Question: I create a folder "js" inside Script folder and create a file json with array citys
and i try read this file on this folder and return a list to my select view.
'''
{
"cidade": [
{ "Nome": "Curitiba" },
{ "Nome": "Sao Paulo" },
{ "Nome": "Rio de Janeiro" },
{ "Nome": "Santa Catarina" },
{ "Nome": "Rio Grande do Sul" },
{ "Nome": "Acre" },
{ "Nome": "Goias" }
]
}
'''
My class:
'''
public class Cidade {
public string Nome {
get;
set;
}
}
public class Cidades {
public IList < Cidade > cidades {
get;
set;
}
}
'''
And my action :
'''
public class Cidade {
public string Nome {
get;
set;
}
}
public class Cidades {
public IList < Cidade > cidades {
get;
set;
}
}
'''

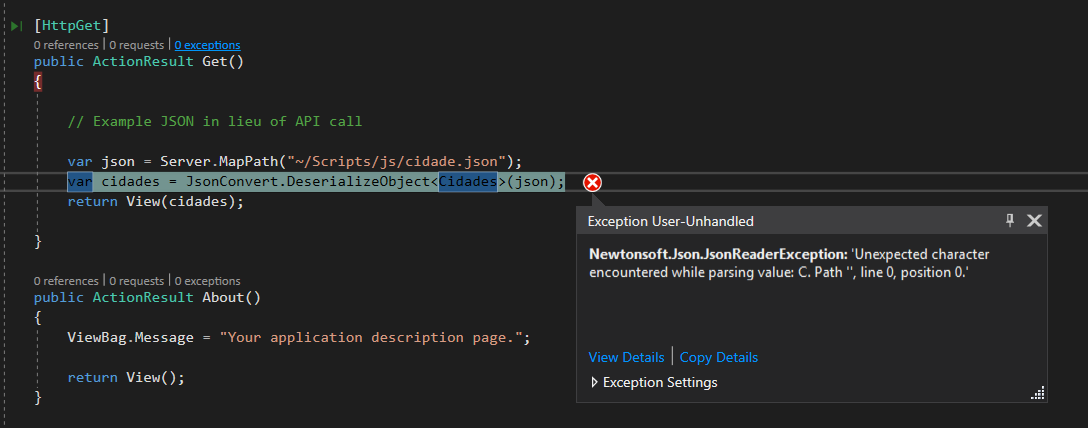
Answer: This code will have the json file path not the contents of json file:
'''
var json = Server.MapPath("~/Scripts/js/cidade.json");
'''
You should change it to following to read json contents:
'''
var json = System.IO.ReadAllText(Server.MapPath("~/Scripts/js/cidade.json"));
'''
You are also missing an 's' in your json data. Your class has a property 'IList<Cidade> cidades' while your json has the key as 'cidad'